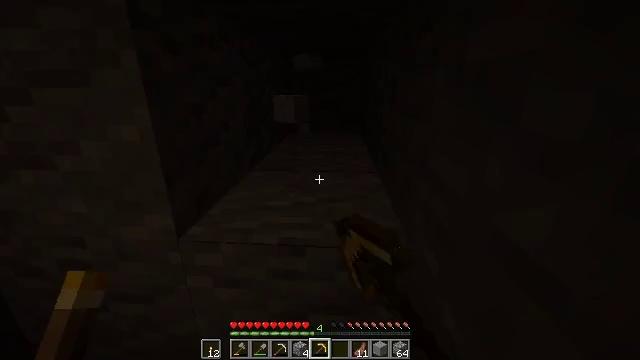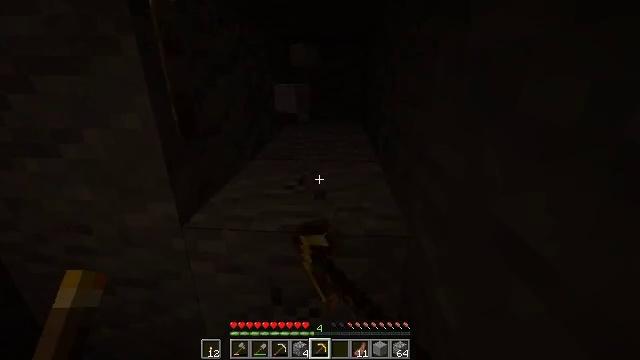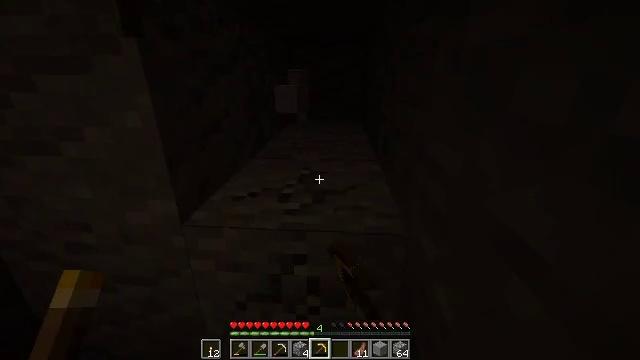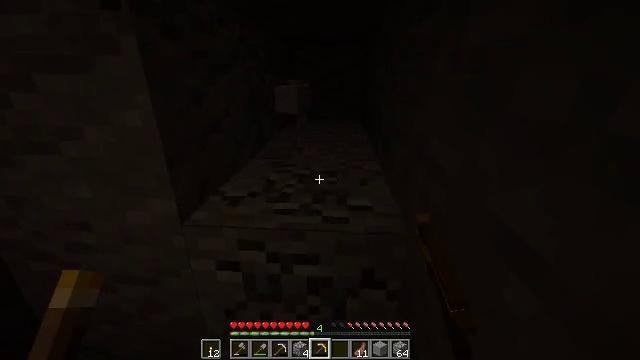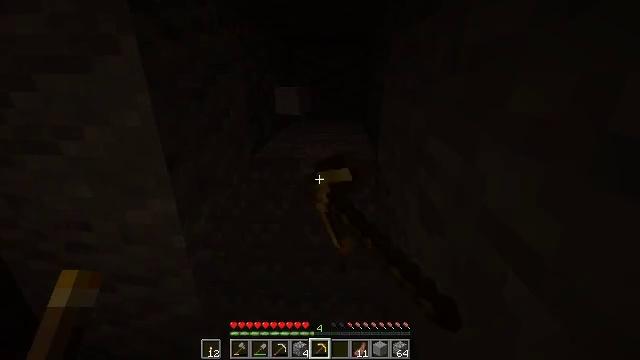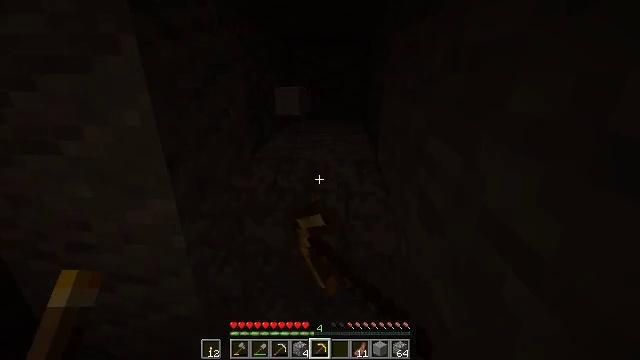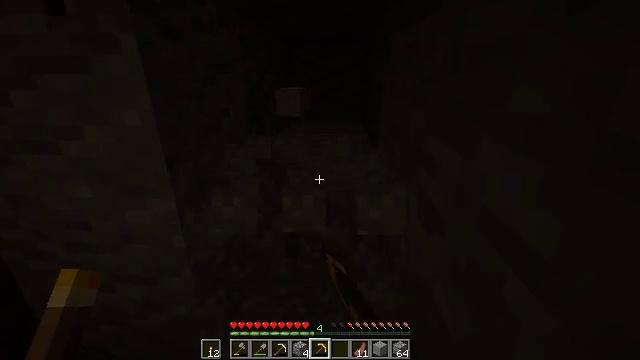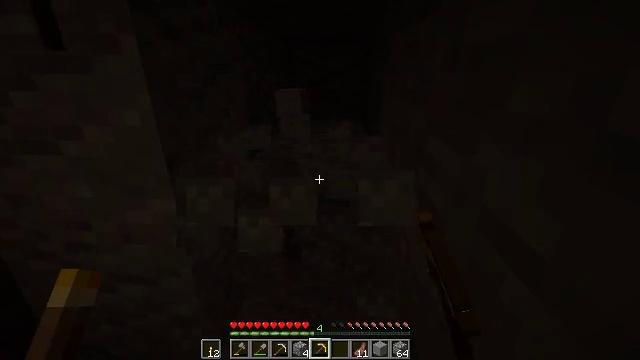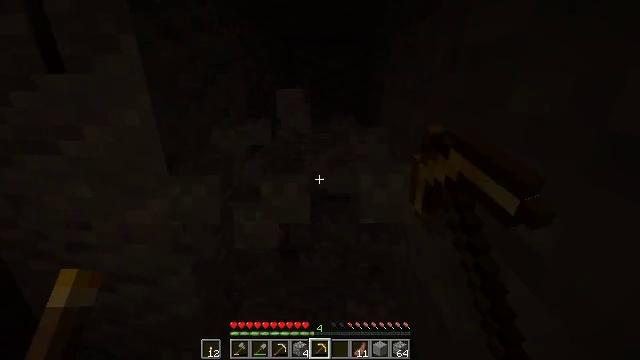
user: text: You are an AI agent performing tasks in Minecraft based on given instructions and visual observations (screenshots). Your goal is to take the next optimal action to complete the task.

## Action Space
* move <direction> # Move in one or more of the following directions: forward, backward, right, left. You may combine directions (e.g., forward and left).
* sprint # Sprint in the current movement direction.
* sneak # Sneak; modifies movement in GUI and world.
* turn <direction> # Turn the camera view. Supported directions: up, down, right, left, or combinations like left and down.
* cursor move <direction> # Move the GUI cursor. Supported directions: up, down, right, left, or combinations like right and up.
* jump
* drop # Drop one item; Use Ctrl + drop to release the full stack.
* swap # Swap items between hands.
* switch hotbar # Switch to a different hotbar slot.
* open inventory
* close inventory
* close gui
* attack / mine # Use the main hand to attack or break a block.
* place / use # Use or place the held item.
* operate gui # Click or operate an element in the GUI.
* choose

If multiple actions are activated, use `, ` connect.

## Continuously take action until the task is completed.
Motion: motion action
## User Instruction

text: Extract andesite from a cave or mountain.
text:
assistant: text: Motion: turn down, attack / mine
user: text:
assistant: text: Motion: attack / mine
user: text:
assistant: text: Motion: attack / mine
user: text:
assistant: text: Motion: attack / mine
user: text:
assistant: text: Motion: attack / mine
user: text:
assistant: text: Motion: attack / mine
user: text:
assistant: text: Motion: attack / mine
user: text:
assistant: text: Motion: attack / mine
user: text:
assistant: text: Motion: attack / mine